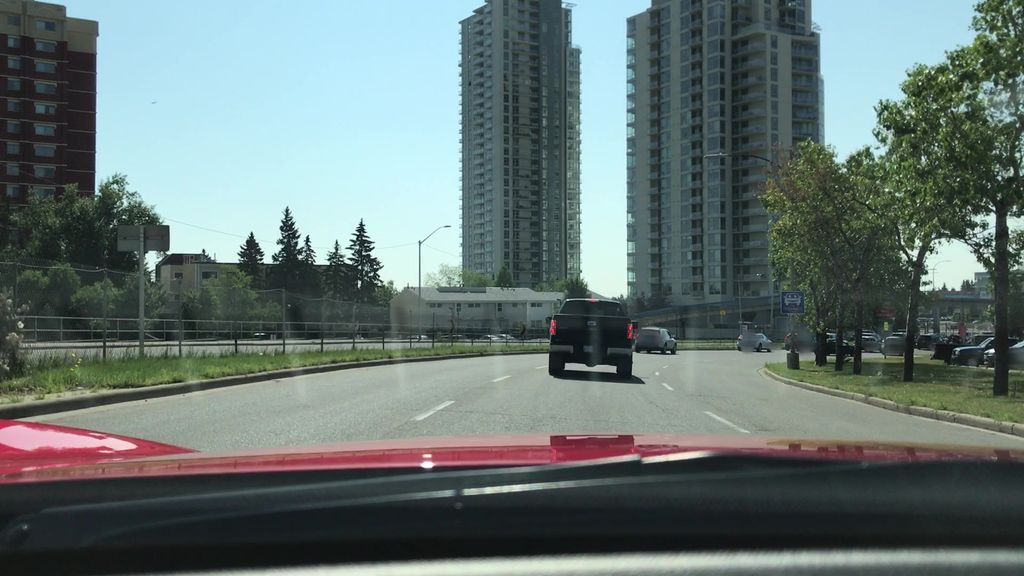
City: calgary